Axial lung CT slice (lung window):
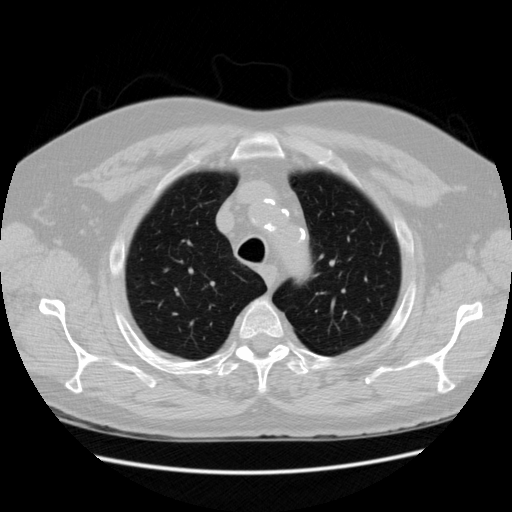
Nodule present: no